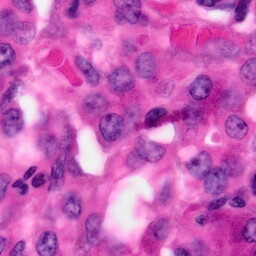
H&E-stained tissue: Pancreatic